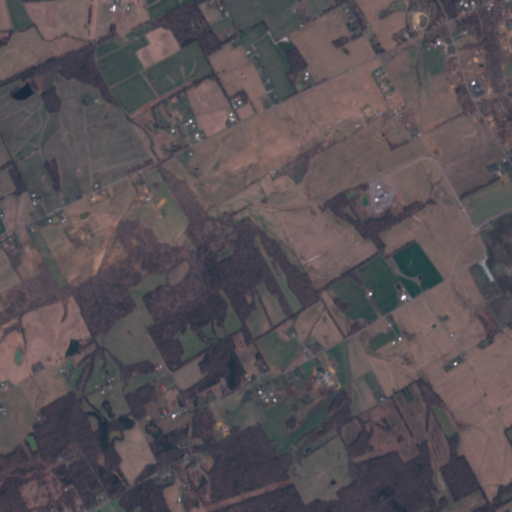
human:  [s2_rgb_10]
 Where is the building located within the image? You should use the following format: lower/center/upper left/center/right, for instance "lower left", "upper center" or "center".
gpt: The building is located in the upper right of the image.
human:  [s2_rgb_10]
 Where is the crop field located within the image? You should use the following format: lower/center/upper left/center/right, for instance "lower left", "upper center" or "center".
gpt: There is no crop field in the image.